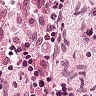
Metastatic tissue present: no